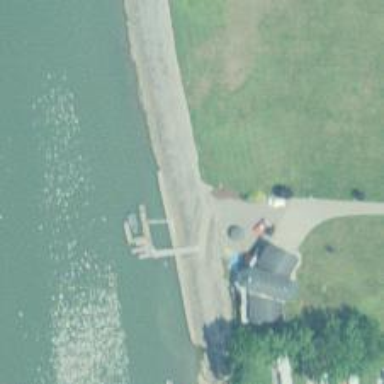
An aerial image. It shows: Slipway on leisure land.